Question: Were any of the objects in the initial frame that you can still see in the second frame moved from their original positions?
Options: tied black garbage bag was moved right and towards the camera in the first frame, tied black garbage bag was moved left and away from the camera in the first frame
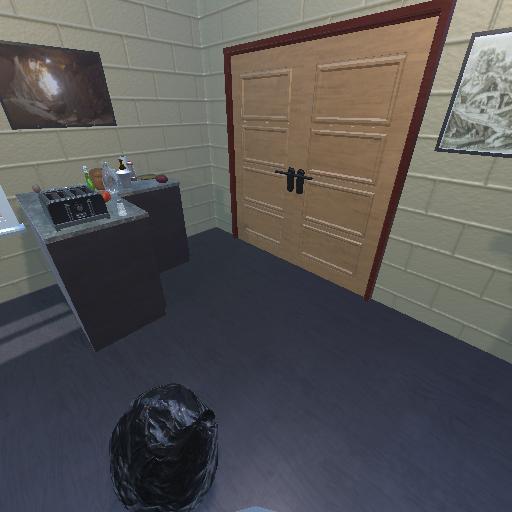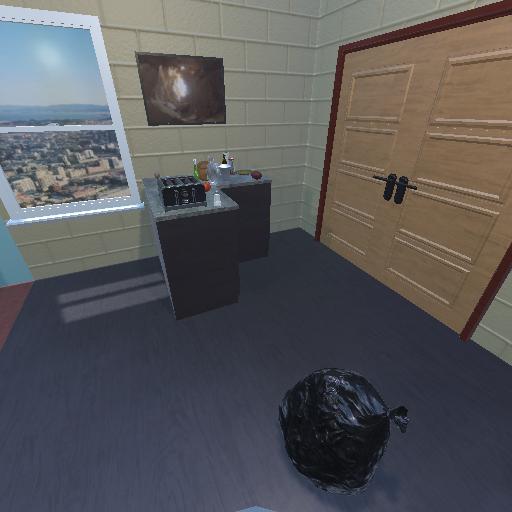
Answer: tied black garbage bag was moved right and towards the camera in the first frame